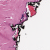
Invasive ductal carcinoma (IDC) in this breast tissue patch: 0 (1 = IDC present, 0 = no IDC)